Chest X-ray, AP view. Patient: 50 years old, sex F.
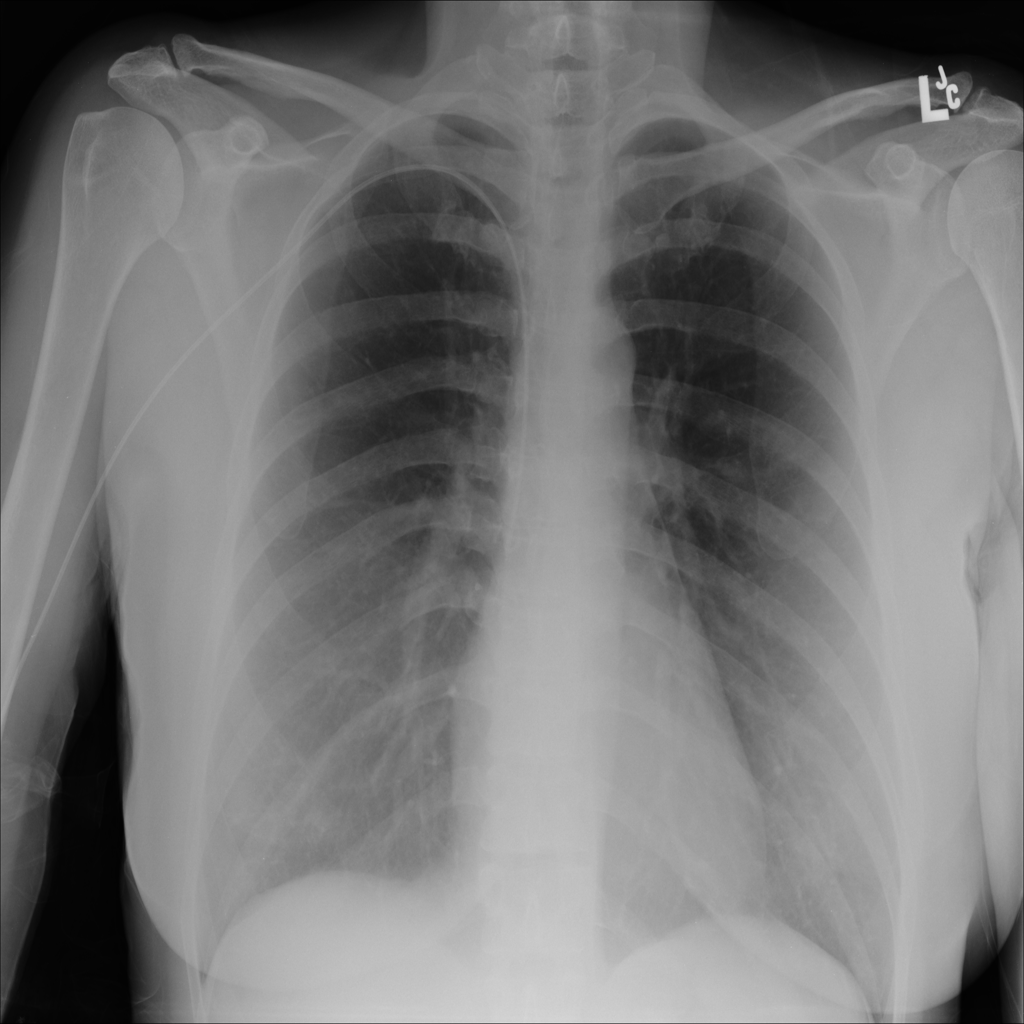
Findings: No Finding